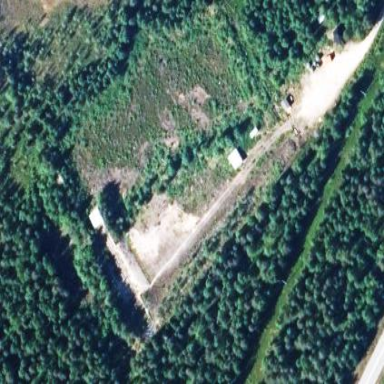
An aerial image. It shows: Unpaved shooting pitch for leisure activities.